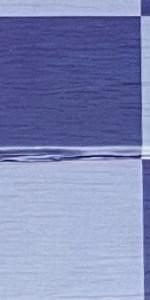
Label: Empty